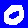
Digit: 0